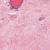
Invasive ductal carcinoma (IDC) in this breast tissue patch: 0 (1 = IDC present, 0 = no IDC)